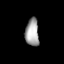
Tissue: lung
Cell type: Endothelial cells
Senescence score: 0.5543
Nuclear area (px): 368
Mean DAPI intensity: 162.538